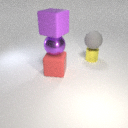
large purple rubber cube above large red rubber cube